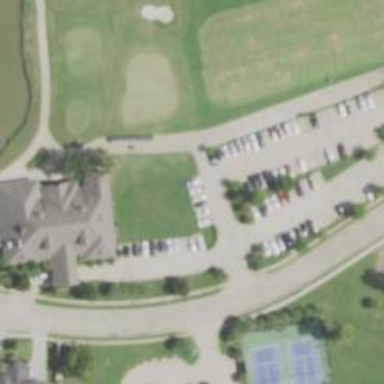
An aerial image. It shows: Golf cartpath that is also road path.